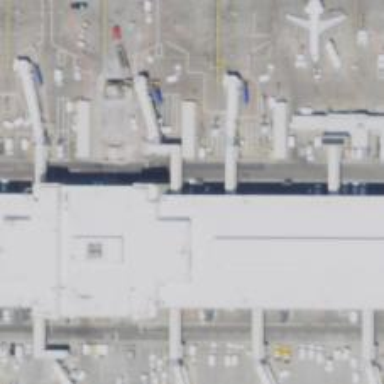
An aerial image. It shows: Airport gate.